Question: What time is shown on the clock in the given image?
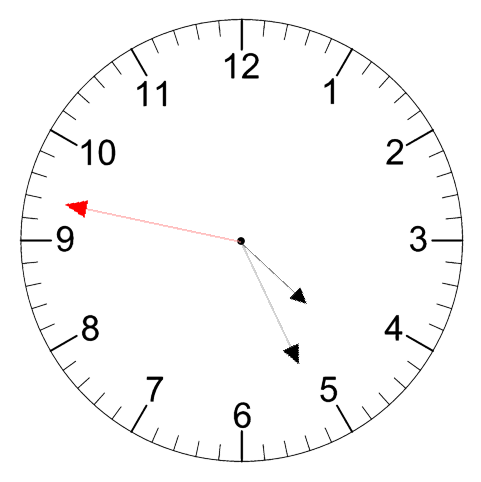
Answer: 04:25:47